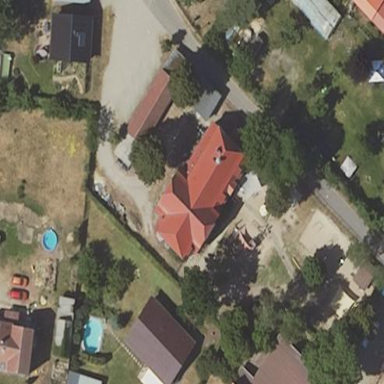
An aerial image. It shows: Kindergarten.